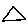
Label: triangle